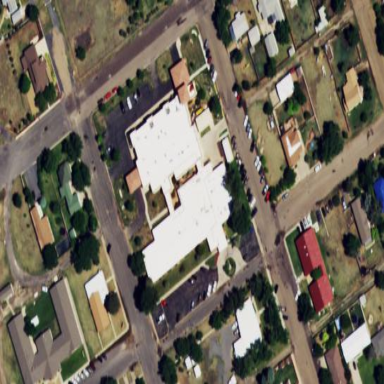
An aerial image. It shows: Hospital building.